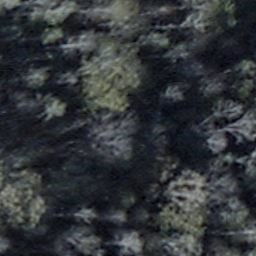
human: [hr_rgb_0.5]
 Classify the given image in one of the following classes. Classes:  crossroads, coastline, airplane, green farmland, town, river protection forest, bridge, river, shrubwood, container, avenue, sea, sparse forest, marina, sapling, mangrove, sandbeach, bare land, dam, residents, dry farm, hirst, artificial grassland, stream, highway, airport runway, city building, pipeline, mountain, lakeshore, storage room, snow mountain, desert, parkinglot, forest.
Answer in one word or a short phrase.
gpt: shrubwood